Question: What is the train number?
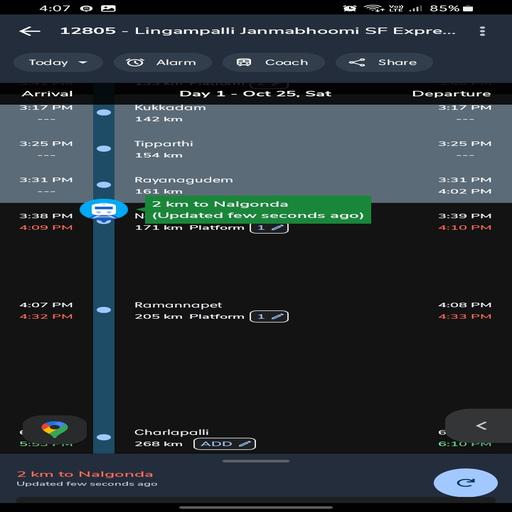
Answer: 12805